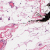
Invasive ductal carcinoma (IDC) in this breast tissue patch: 0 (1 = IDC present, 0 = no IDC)